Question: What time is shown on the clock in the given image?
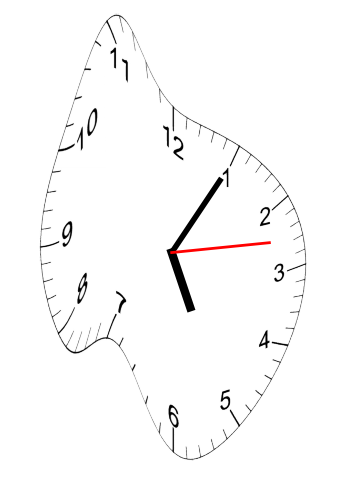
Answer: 05:05:13